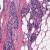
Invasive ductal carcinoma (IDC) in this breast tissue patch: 1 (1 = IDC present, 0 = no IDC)